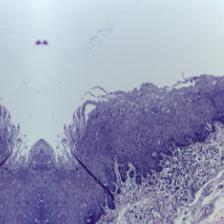
Diagnosis: Normal